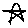
Label: star